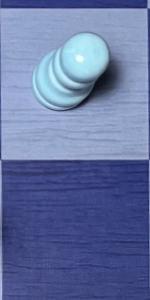
Label: Empty